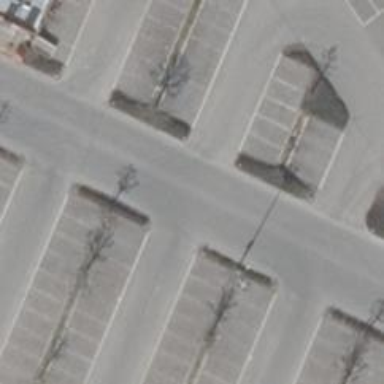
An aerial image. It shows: Asphalt parking aisle along service road.